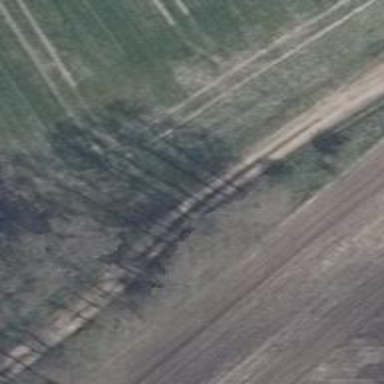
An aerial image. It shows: Row of deciduous broadleaved trees.